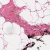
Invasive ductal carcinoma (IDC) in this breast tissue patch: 0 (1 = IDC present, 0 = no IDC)